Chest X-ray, AP view. Patient: 58 years old, sex M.
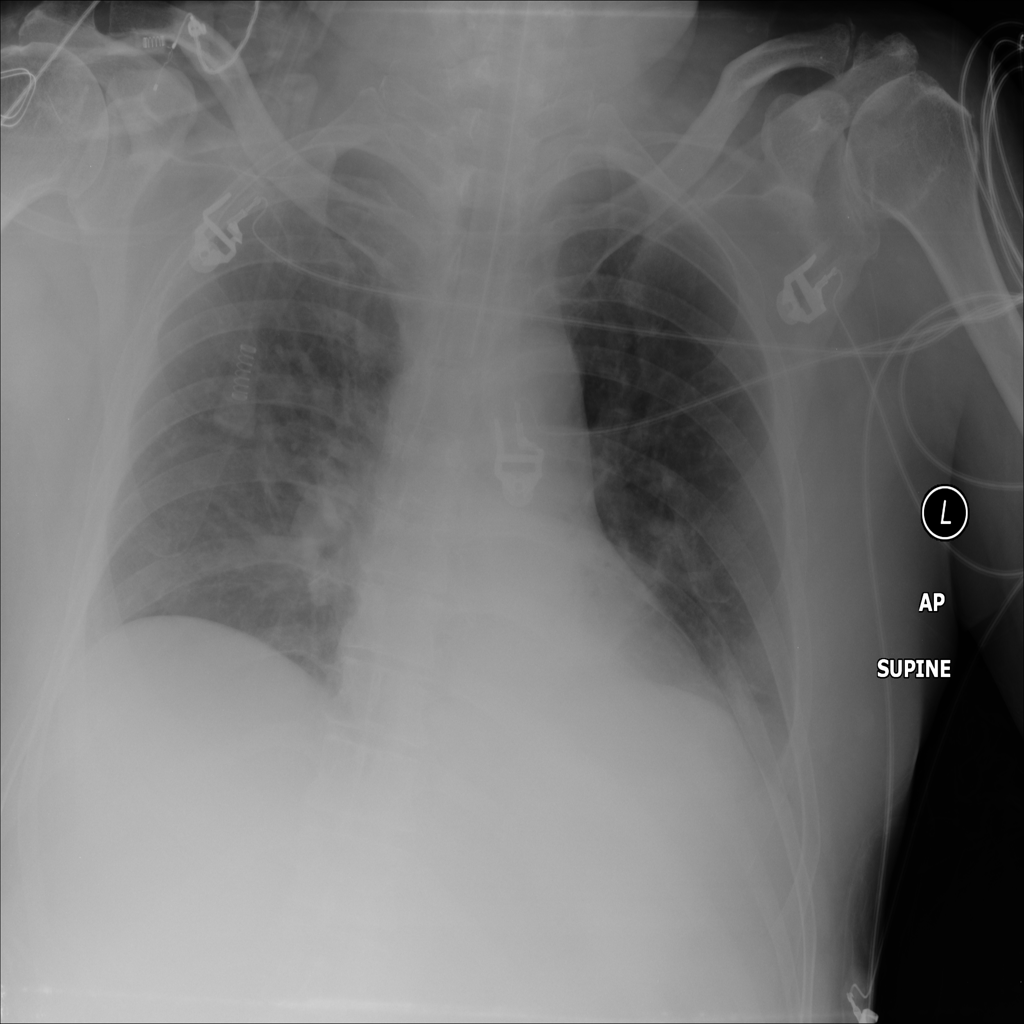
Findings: Consolidation